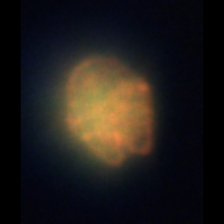
Taxon: Akashiwo
Group: Dinoflagellates